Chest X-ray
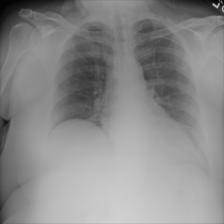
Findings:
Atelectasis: negative
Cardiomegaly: negative
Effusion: negative
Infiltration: negative
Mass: negative
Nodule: negative
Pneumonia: negative
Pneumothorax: negative
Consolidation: negative
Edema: negative
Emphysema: negative
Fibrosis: negative
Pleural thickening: negative
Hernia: negative